Question: I have an html select element and the corresponding options as shown in the sample HTML below. I want to give border to each and every option in the list, but that is not working on chrome although it works on firefox. Please tell me how it can be accomplished
'''
<select id="sortingOptions" class="sortingOptions" onchange="window.location='/buyer/OutPDir.jsp?psort=' + this.options[this.selectedIndex].value;">
<option value="0">Best Match</option>
<option value="1" selected="selected">Price: Low to High</option>
<option value="12">Price: High to Low</option>
<option value="10">Product Rating</option>
<option value="13">Date Added</option>
<option value="3">Number of Sellers</option>
<option value="14">Best Selling</option>
'''

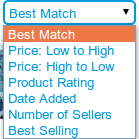
Answer: Buddy my option for this is jQuery. That will be cross browser and cross platform. I hope IE 7 or 8 don't have any objections!
You can use this:
'''
<div>Select:</div>
'''
And under this show a list as
'''
<ul style="display: none;">
<li>Option one</li>
<li>Option two</li>
<li>Option three</li>
<li>Option four</li>
</ul>
'''
And after this, you can use jQuery as:
'''
$(document).ready(function () {
$('div').mouseover(function() { // if mouse hovers the div!
$('ul').show(); // show the list..
}
});
'''
This way, you can style the list in any way! And every browser will accept the CSS and JavaScript!